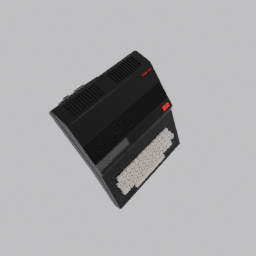
Label: electronics